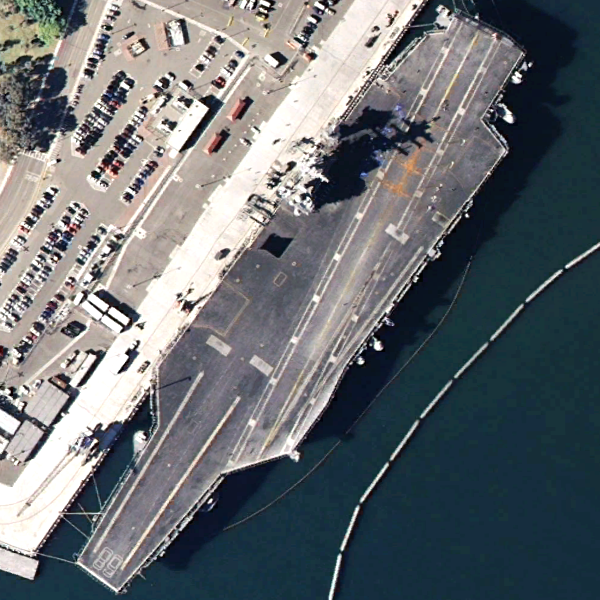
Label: aircraft_carrier